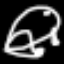
Label: frog